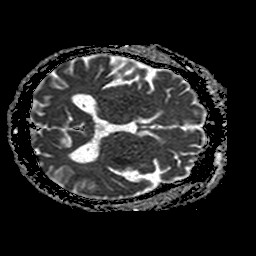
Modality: ADC
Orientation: axial
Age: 74
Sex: male
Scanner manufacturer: philips
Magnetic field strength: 1.5 T
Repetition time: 3.542 s
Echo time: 0.09411 s